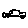
Label: car